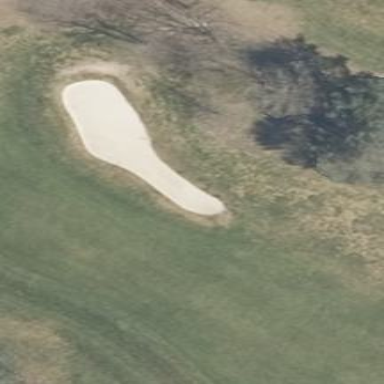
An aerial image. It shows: Golf bunker.